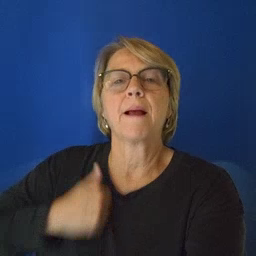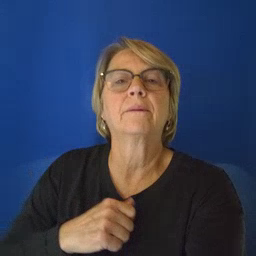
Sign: bath